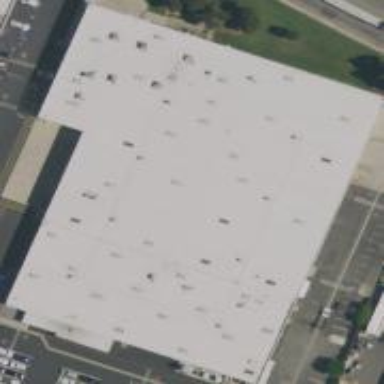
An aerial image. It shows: Warehouse.